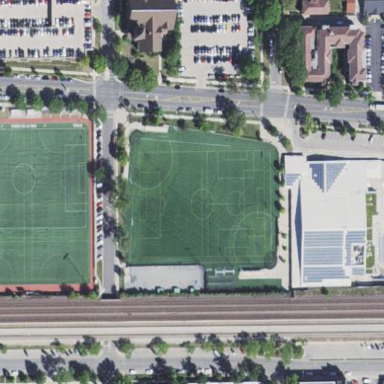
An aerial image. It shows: Soccer pitch with artificial turf designed for leisure and sports activities.